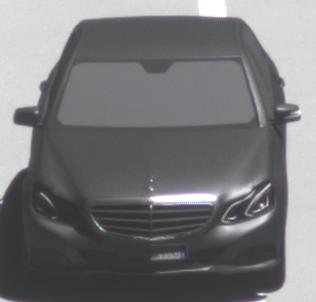
Make: Mercedes-Benz
Model: E 200
Detailed model: E-Class (212) Limousine
Model produced from: 2013/04
Model produced until: 2015/10
Doors: 4
Color: gray
Road condition: dry road
Daytime: midday
Contrast: high contrast